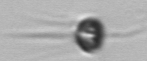
Label: Apedinella